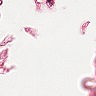
Metastatic tissue present: no